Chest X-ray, AP view. Patient: 61 years old, sex F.
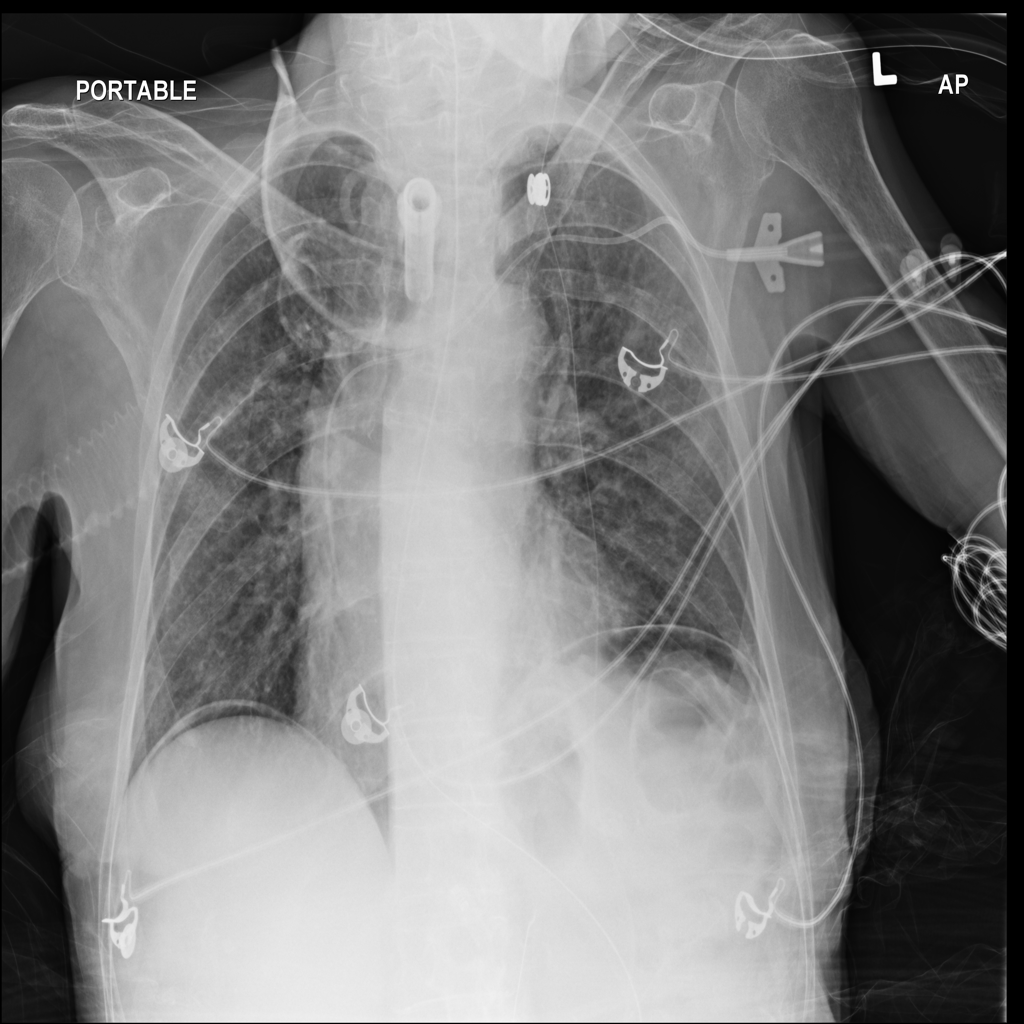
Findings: No Finding